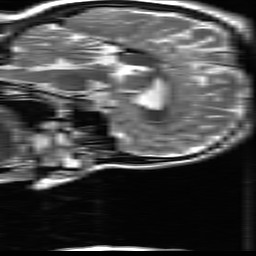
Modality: T2w
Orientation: sagittal
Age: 35
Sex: female
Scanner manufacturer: ge
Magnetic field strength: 3 T
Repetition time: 5.192 s
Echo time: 0.1003 s